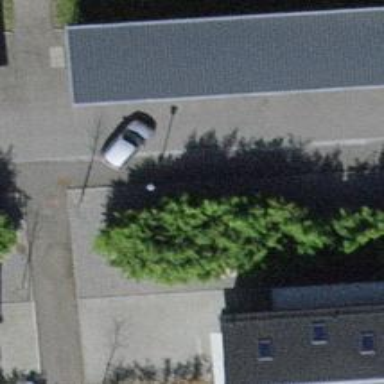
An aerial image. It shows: Urban tree with needle-leaved evergreen foliage.